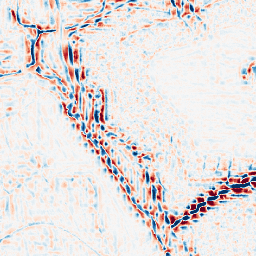
Category: wavelet
Decomposition family: wavelet_reverse_biorthogonal
Decomposition parameters: wavelet: rbio2.4
level: 3
Upsampling method: sinc_hamming
Upsampling parameters: scale: 2
kernel_size: 8
Upsampling scale: 2